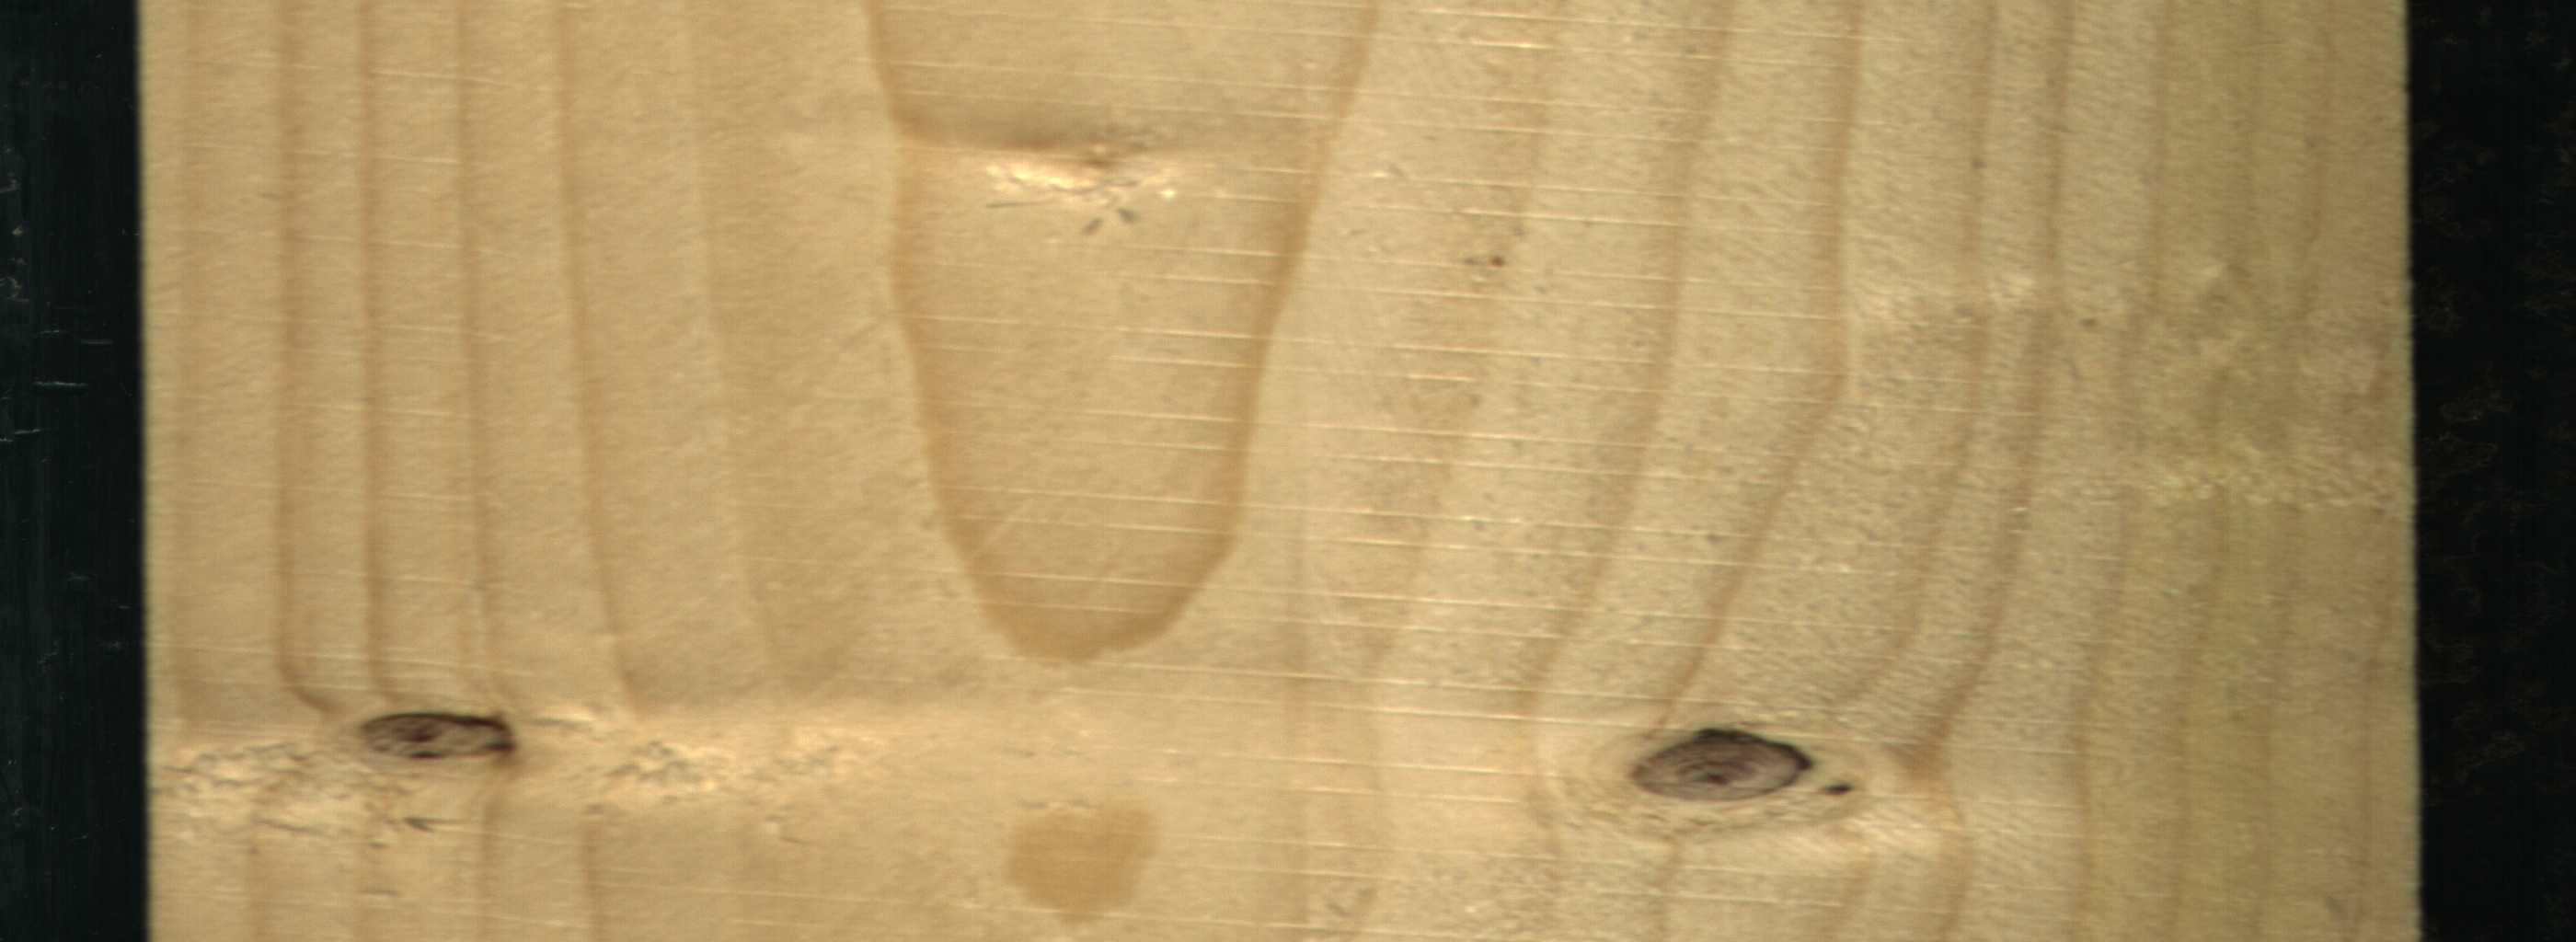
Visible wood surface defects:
Dead_Knot
Dead_Knot
Live_Knot